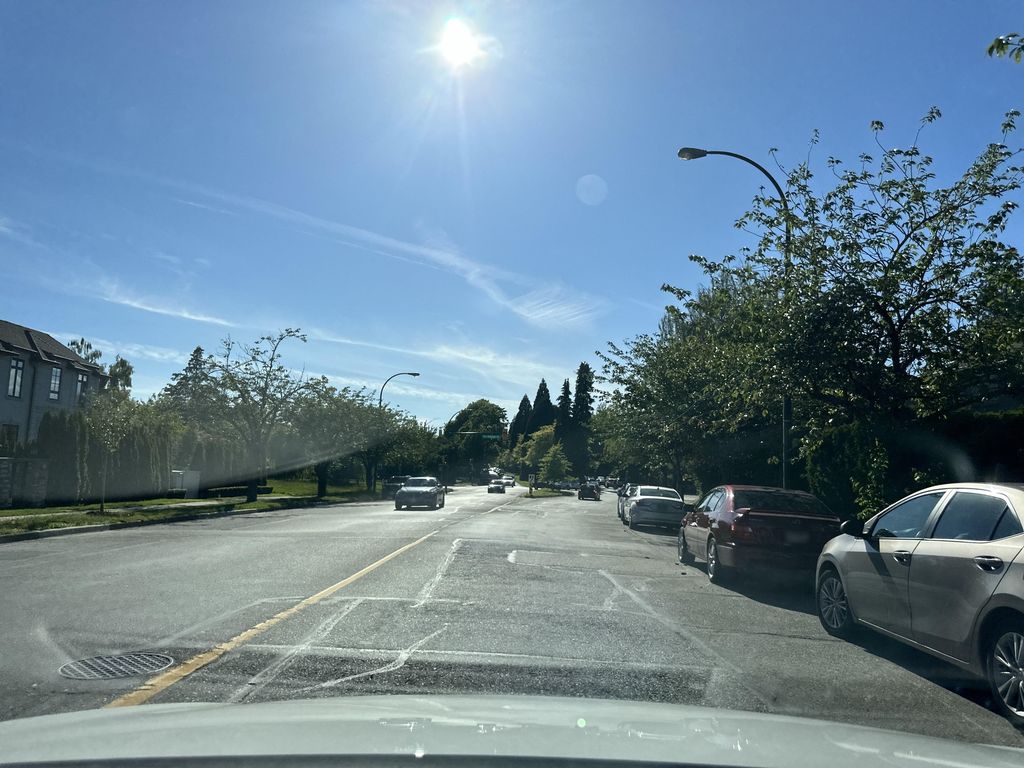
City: vancouver